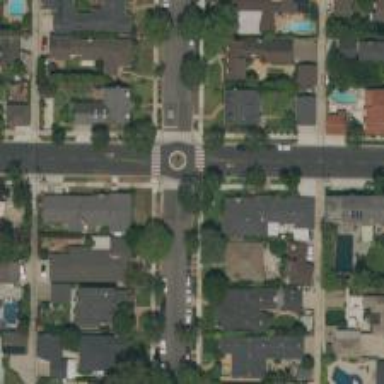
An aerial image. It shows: Mini roundabout on the road.